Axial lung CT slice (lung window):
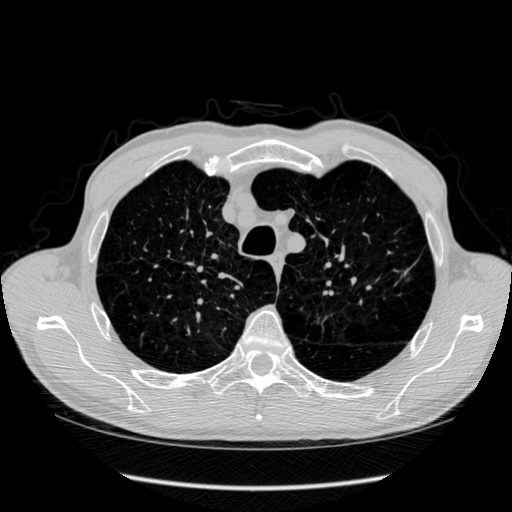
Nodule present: no